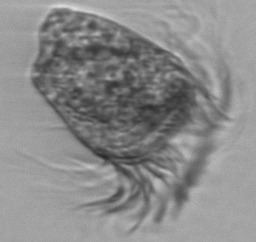
Label: Pelagostrobilidium